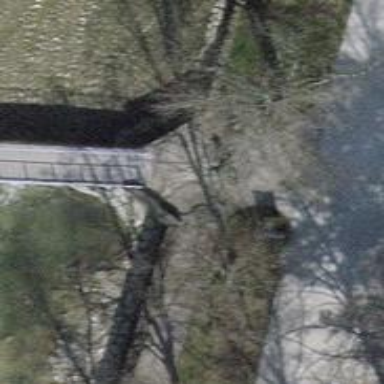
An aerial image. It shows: Concrete pedestrian bridge.